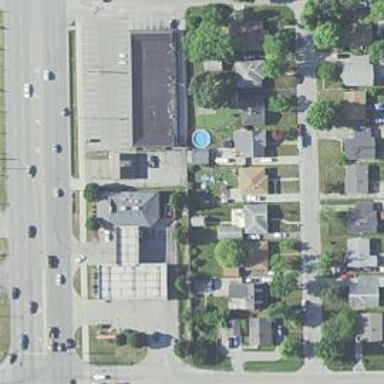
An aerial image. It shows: Convenience shop.